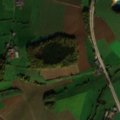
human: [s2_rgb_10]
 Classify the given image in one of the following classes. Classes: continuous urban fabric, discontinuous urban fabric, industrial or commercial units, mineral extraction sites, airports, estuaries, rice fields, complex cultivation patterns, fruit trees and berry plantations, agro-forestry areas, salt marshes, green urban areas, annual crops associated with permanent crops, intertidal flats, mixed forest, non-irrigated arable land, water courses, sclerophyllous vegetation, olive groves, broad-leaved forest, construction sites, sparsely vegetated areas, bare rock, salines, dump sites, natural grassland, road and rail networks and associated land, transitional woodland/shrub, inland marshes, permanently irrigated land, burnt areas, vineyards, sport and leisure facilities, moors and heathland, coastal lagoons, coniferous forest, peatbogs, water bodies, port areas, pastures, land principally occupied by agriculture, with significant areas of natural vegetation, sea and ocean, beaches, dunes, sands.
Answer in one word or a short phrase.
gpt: mineral extraction sites, non-irrigated arable land, pastures, complex cultivation patterns, broad-leaved forest